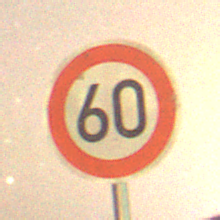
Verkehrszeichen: Geschwindigkeit60
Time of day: Night
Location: Outdoor (Suburban)
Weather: Clear
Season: NotSpecified
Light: Artificial